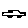
Label: car